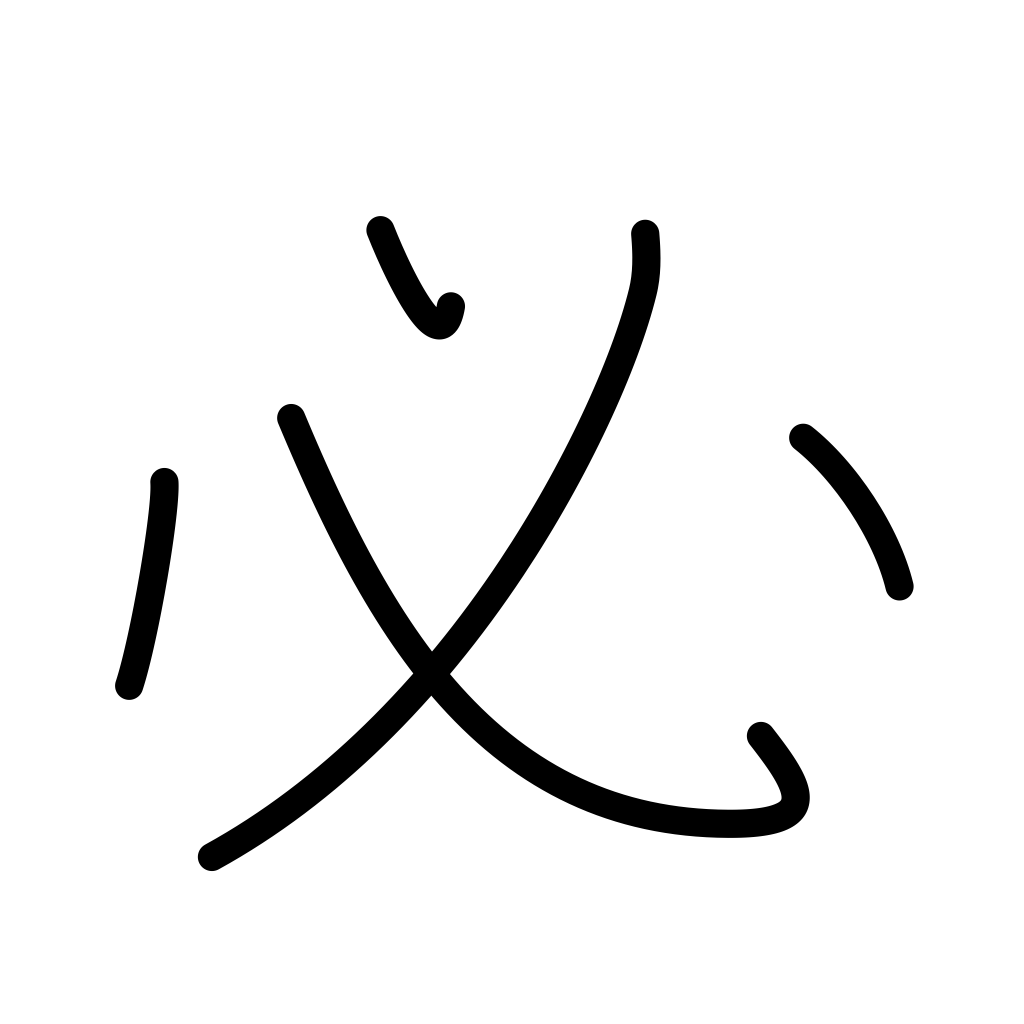
Meaning: invariably, certain, inevitable